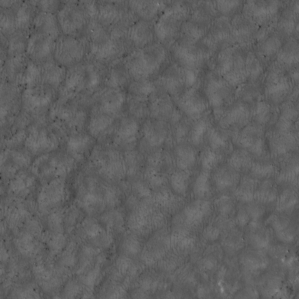
Label: non_frost